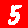
Digit: 5